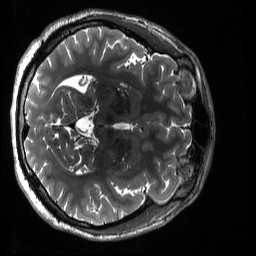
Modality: T2w
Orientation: axial
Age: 25
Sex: male